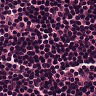
Metastatic tissue present: no